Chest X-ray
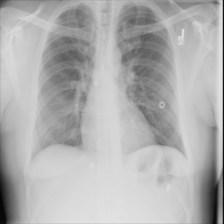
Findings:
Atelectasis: negative
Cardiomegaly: negative
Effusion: negative
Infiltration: negative
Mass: negative
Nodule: negative
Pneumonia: negative
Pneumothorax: negative
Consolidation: negative
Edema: negative
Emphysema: negative
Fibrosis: negative
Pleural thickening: negative
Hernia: negative